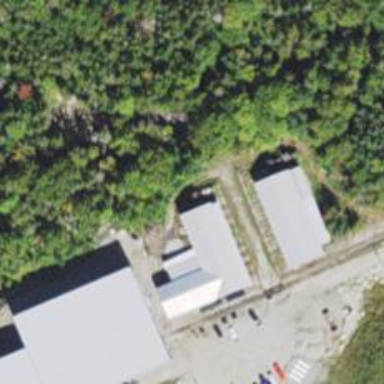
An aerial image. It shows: Preserved narrow-gauge railway in yard.